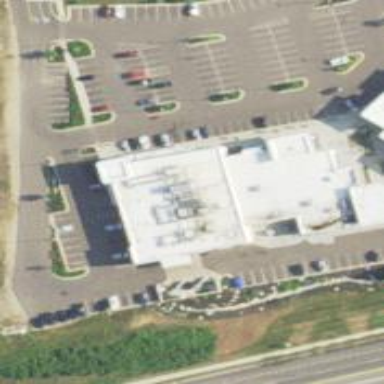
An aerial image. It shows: Commercial building.